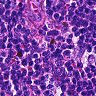
Metastatic tissue present: no